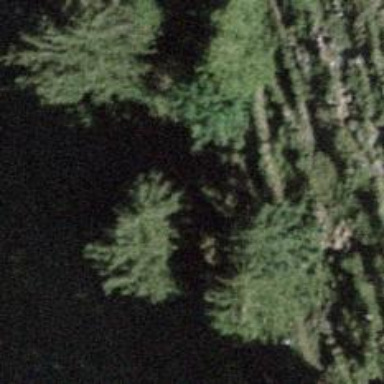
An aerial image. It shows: Evergreen needle-leaved tree.